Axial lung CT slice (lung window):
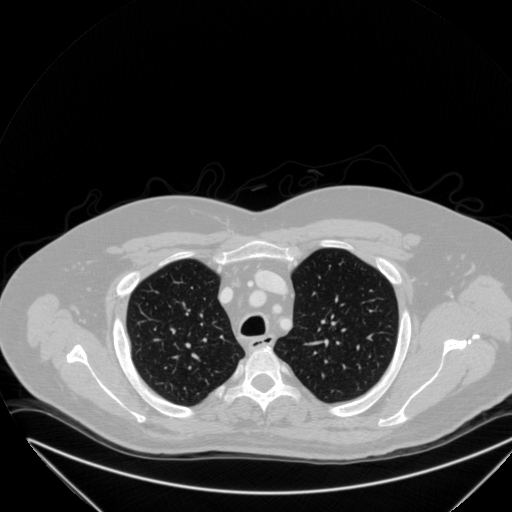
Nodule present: no